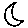
Label: moon